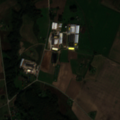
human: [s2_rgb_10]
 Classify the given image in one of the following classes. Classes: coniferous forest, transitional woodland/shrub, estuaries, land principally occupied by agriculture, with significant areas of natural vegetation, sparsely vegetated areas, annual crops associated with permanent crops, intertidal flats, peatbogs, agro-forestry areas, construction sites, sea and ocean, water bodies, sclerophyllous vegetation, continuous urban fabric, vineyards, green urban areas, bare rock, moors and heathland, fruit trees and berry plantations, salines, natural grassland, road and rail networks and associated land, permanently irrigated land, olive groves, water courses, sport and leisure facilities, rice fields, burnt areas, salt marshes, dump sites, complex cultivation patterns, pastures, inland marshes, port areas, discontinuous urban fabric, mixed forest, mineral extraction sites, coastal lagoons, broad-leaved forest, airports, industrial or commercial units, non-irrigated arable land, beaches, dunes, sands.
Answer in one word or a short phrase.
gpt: discontinuous urban fabric, industrial or commercial units, non-irrigated arable land, complex cultivation patterns, broad-leaved forest